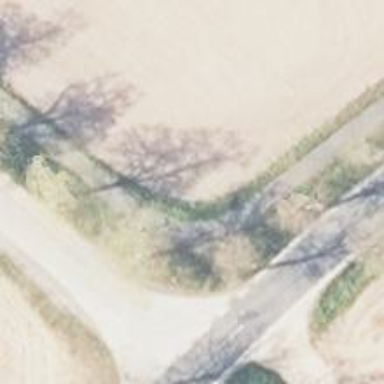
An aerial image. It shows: Asphalt path.